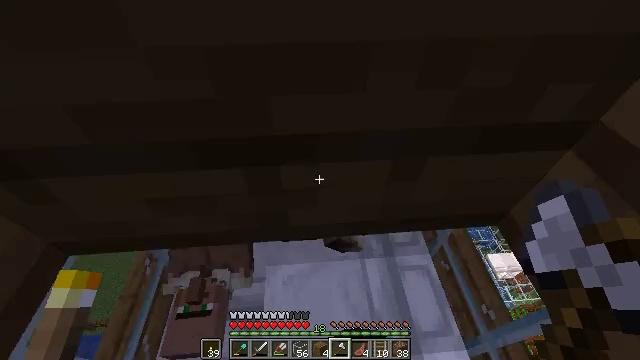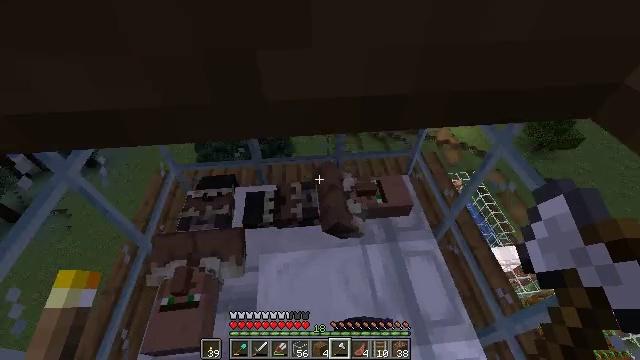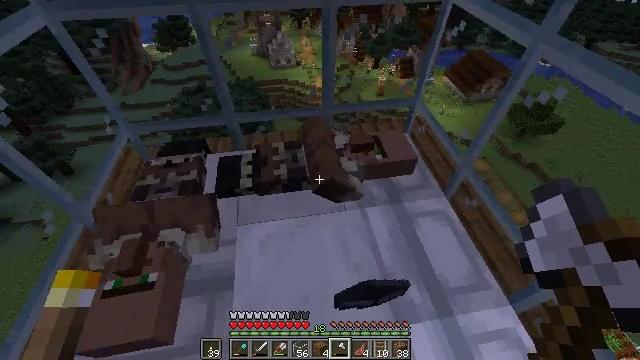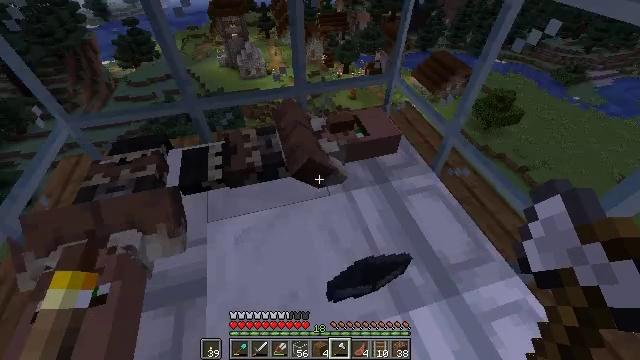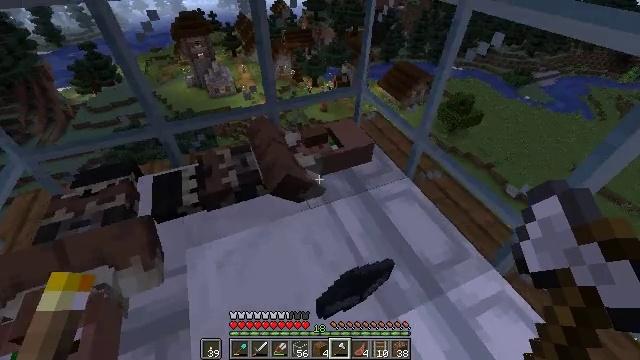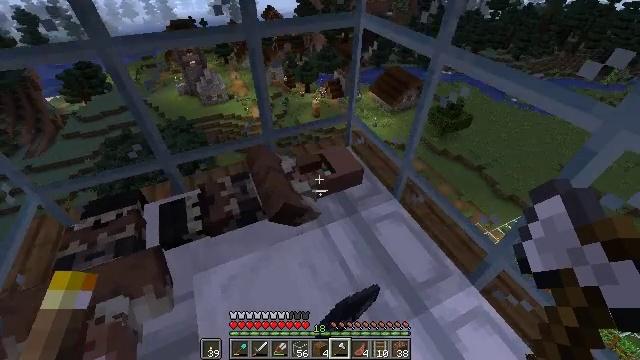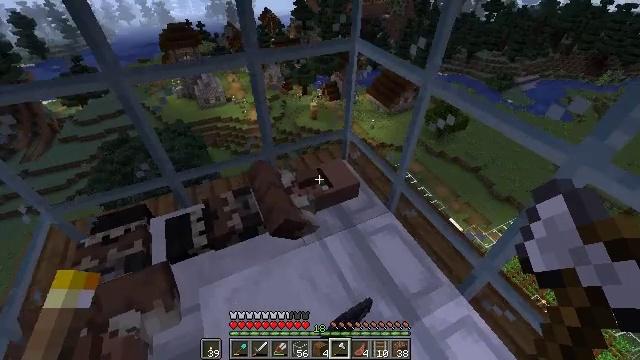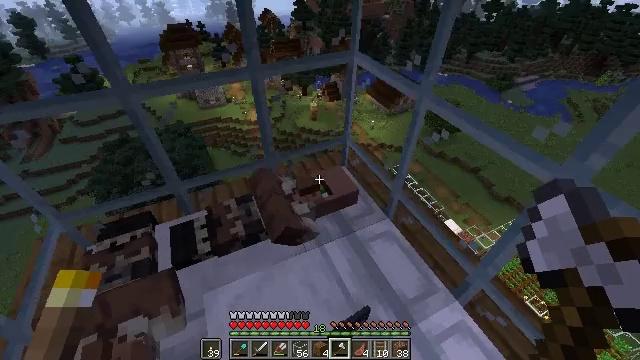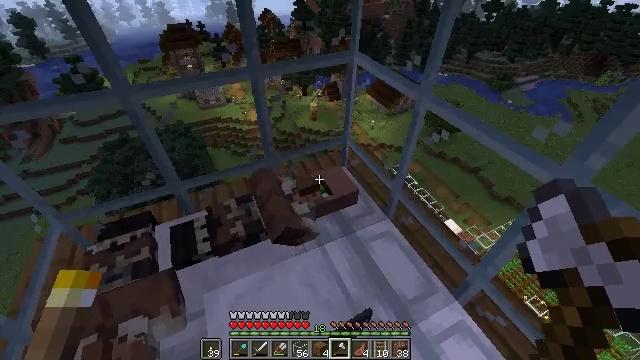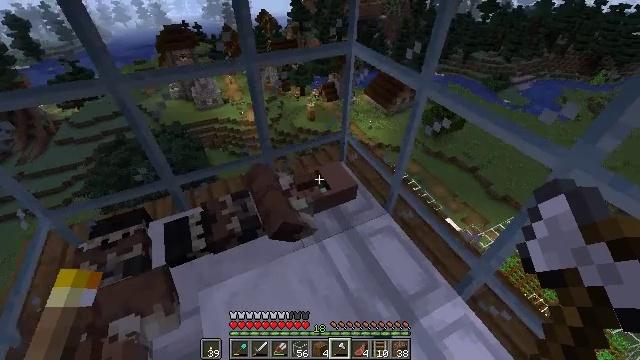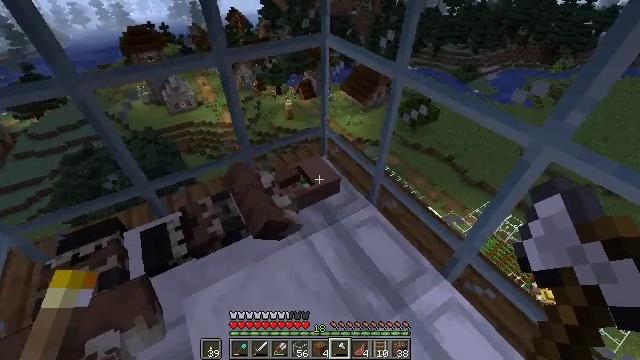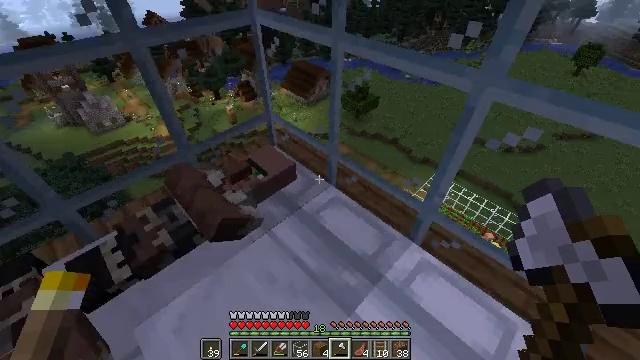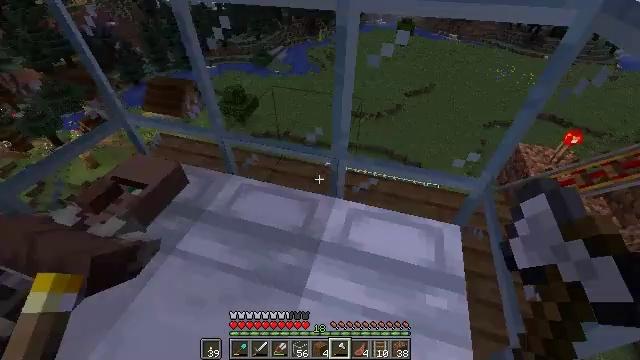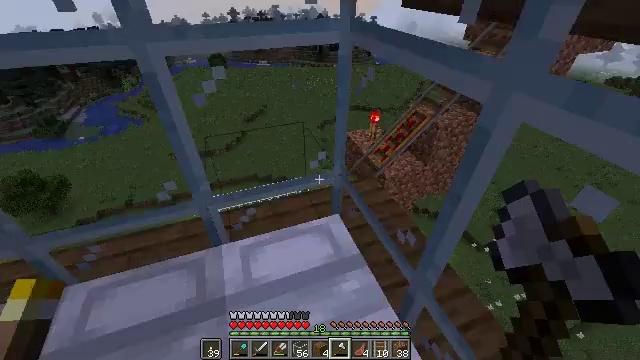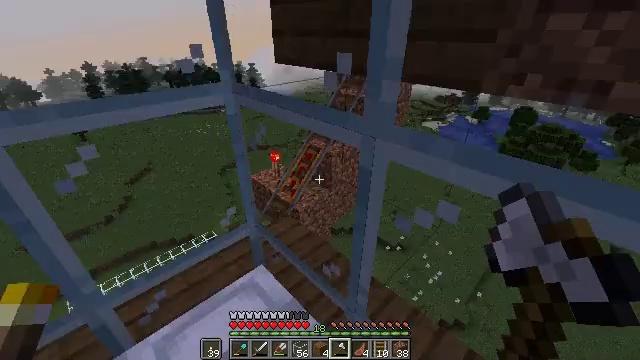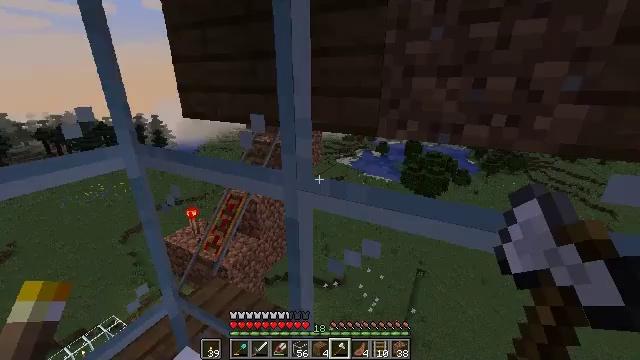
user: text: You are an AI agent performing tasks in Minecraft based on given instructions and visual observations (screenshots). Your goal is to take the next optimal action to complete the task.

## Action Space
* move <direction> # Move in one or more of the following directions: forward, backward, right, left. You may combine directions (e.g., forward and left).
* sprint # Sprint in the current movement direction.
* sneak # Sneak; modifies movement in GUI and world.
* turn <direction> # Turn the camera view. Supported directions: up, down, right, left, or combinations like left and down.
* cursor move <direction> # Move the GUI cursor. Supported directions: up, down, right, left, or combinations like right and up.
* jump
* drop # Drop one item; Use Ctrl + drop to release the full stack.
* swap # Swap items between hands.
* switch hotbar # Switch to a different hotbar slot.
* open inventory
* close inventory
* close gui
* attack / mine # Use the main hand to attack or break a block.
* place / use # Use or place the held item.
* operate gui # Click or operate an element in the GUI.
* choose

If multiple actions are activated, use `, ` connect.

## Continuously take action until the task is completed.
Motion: motion action
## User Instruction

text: Break the glass block.
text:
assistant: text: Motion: turn right
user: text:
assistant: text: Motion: turn right
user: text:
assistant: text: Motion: turn right and up
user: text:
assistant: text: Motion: turn right and up
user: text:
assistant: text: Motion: turn right
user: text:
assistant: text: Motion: no_op
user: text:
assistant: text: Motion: no_op
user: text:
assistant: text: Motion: no_op
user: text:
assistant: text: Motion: no_op
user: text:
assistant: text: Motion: turn right
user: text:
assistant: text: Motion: turn right
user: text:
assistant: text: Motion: turn right
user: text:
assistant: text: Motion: turn right and up
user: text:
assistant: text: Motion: turn right and up
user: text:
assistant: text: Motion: turn right and up
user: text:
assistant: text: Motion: turn right and up
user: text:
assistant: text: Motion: turn right and up
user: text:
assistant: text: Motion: turn right and up
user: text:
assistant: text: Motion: turn right and up
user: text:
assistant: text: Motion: turn up
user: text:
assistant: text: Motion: no_op
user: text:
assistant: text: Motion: turn up
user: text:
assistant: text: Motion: no_op
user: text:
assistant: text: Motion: no_op
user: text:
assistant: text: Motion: no_op
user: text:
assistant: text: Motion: no_op
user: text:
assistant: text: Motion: no_op
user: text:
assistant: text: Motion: no_op
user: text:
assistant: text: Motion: no_op
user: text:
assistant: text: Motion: no_op